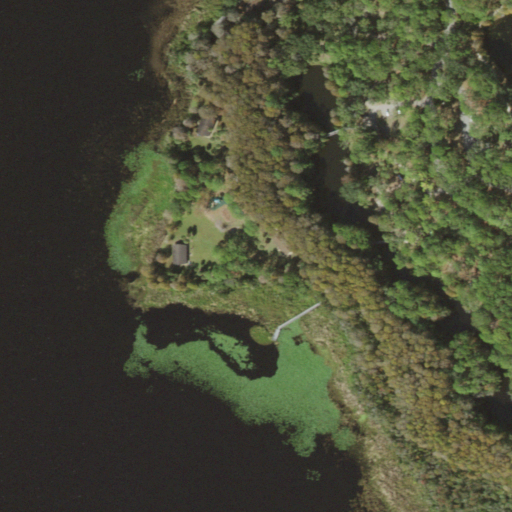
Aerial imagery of cape in Florida named Sandy Point containing woody wetlands, open water, herbaceous wetlands, and open development